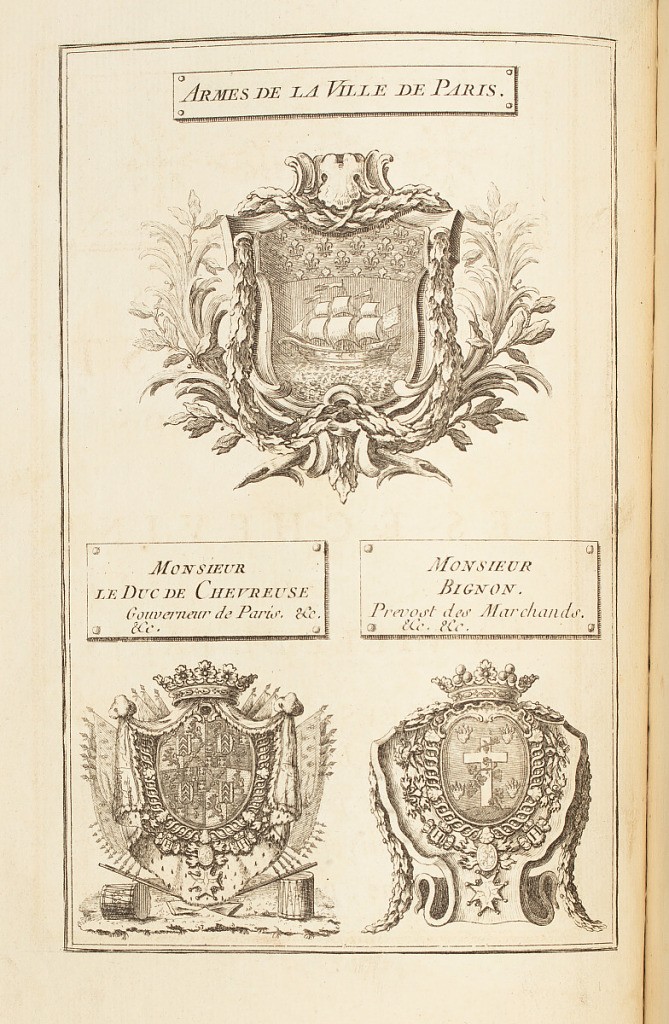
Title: Three Coats of Arms
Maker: Jean-Raymond de Petity, French, 1724 – 1780
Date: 1766
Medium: Etching and engraving on paper
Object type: Print
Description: A plate illustrating three labelled coats of arms. Above, the arms of the city of Paris, and below, arms of Marie-Charles-Louis d'Albert, 5th duc de Luynes, duc de Chevreuse (1717-1771) and Armand-Jérôme Bignon (1711-1772).